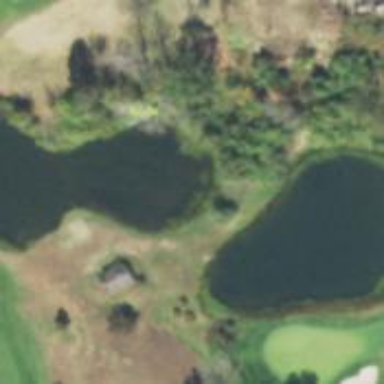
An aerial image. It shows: Water hazard in golf course. The hazard is natural water feature.